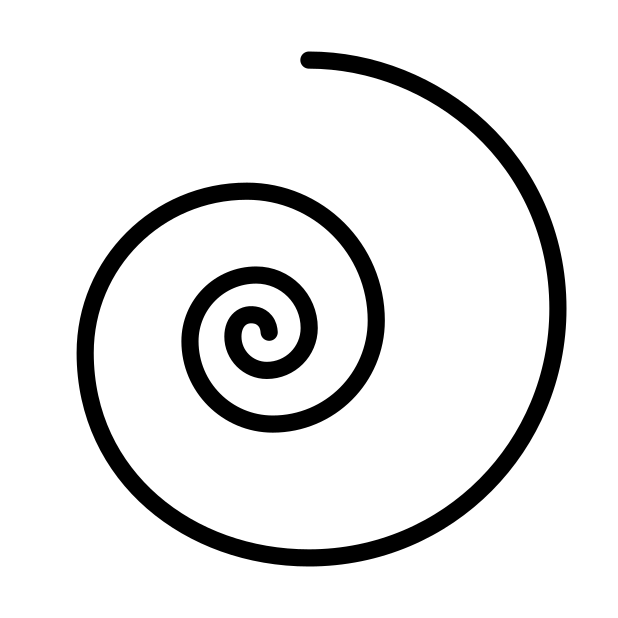
cyclone